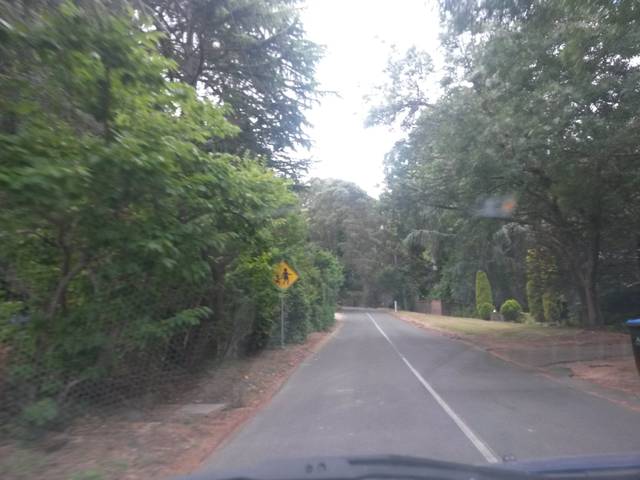
Region: Australia
Coordinates: -34.994, 138.717